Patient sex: M
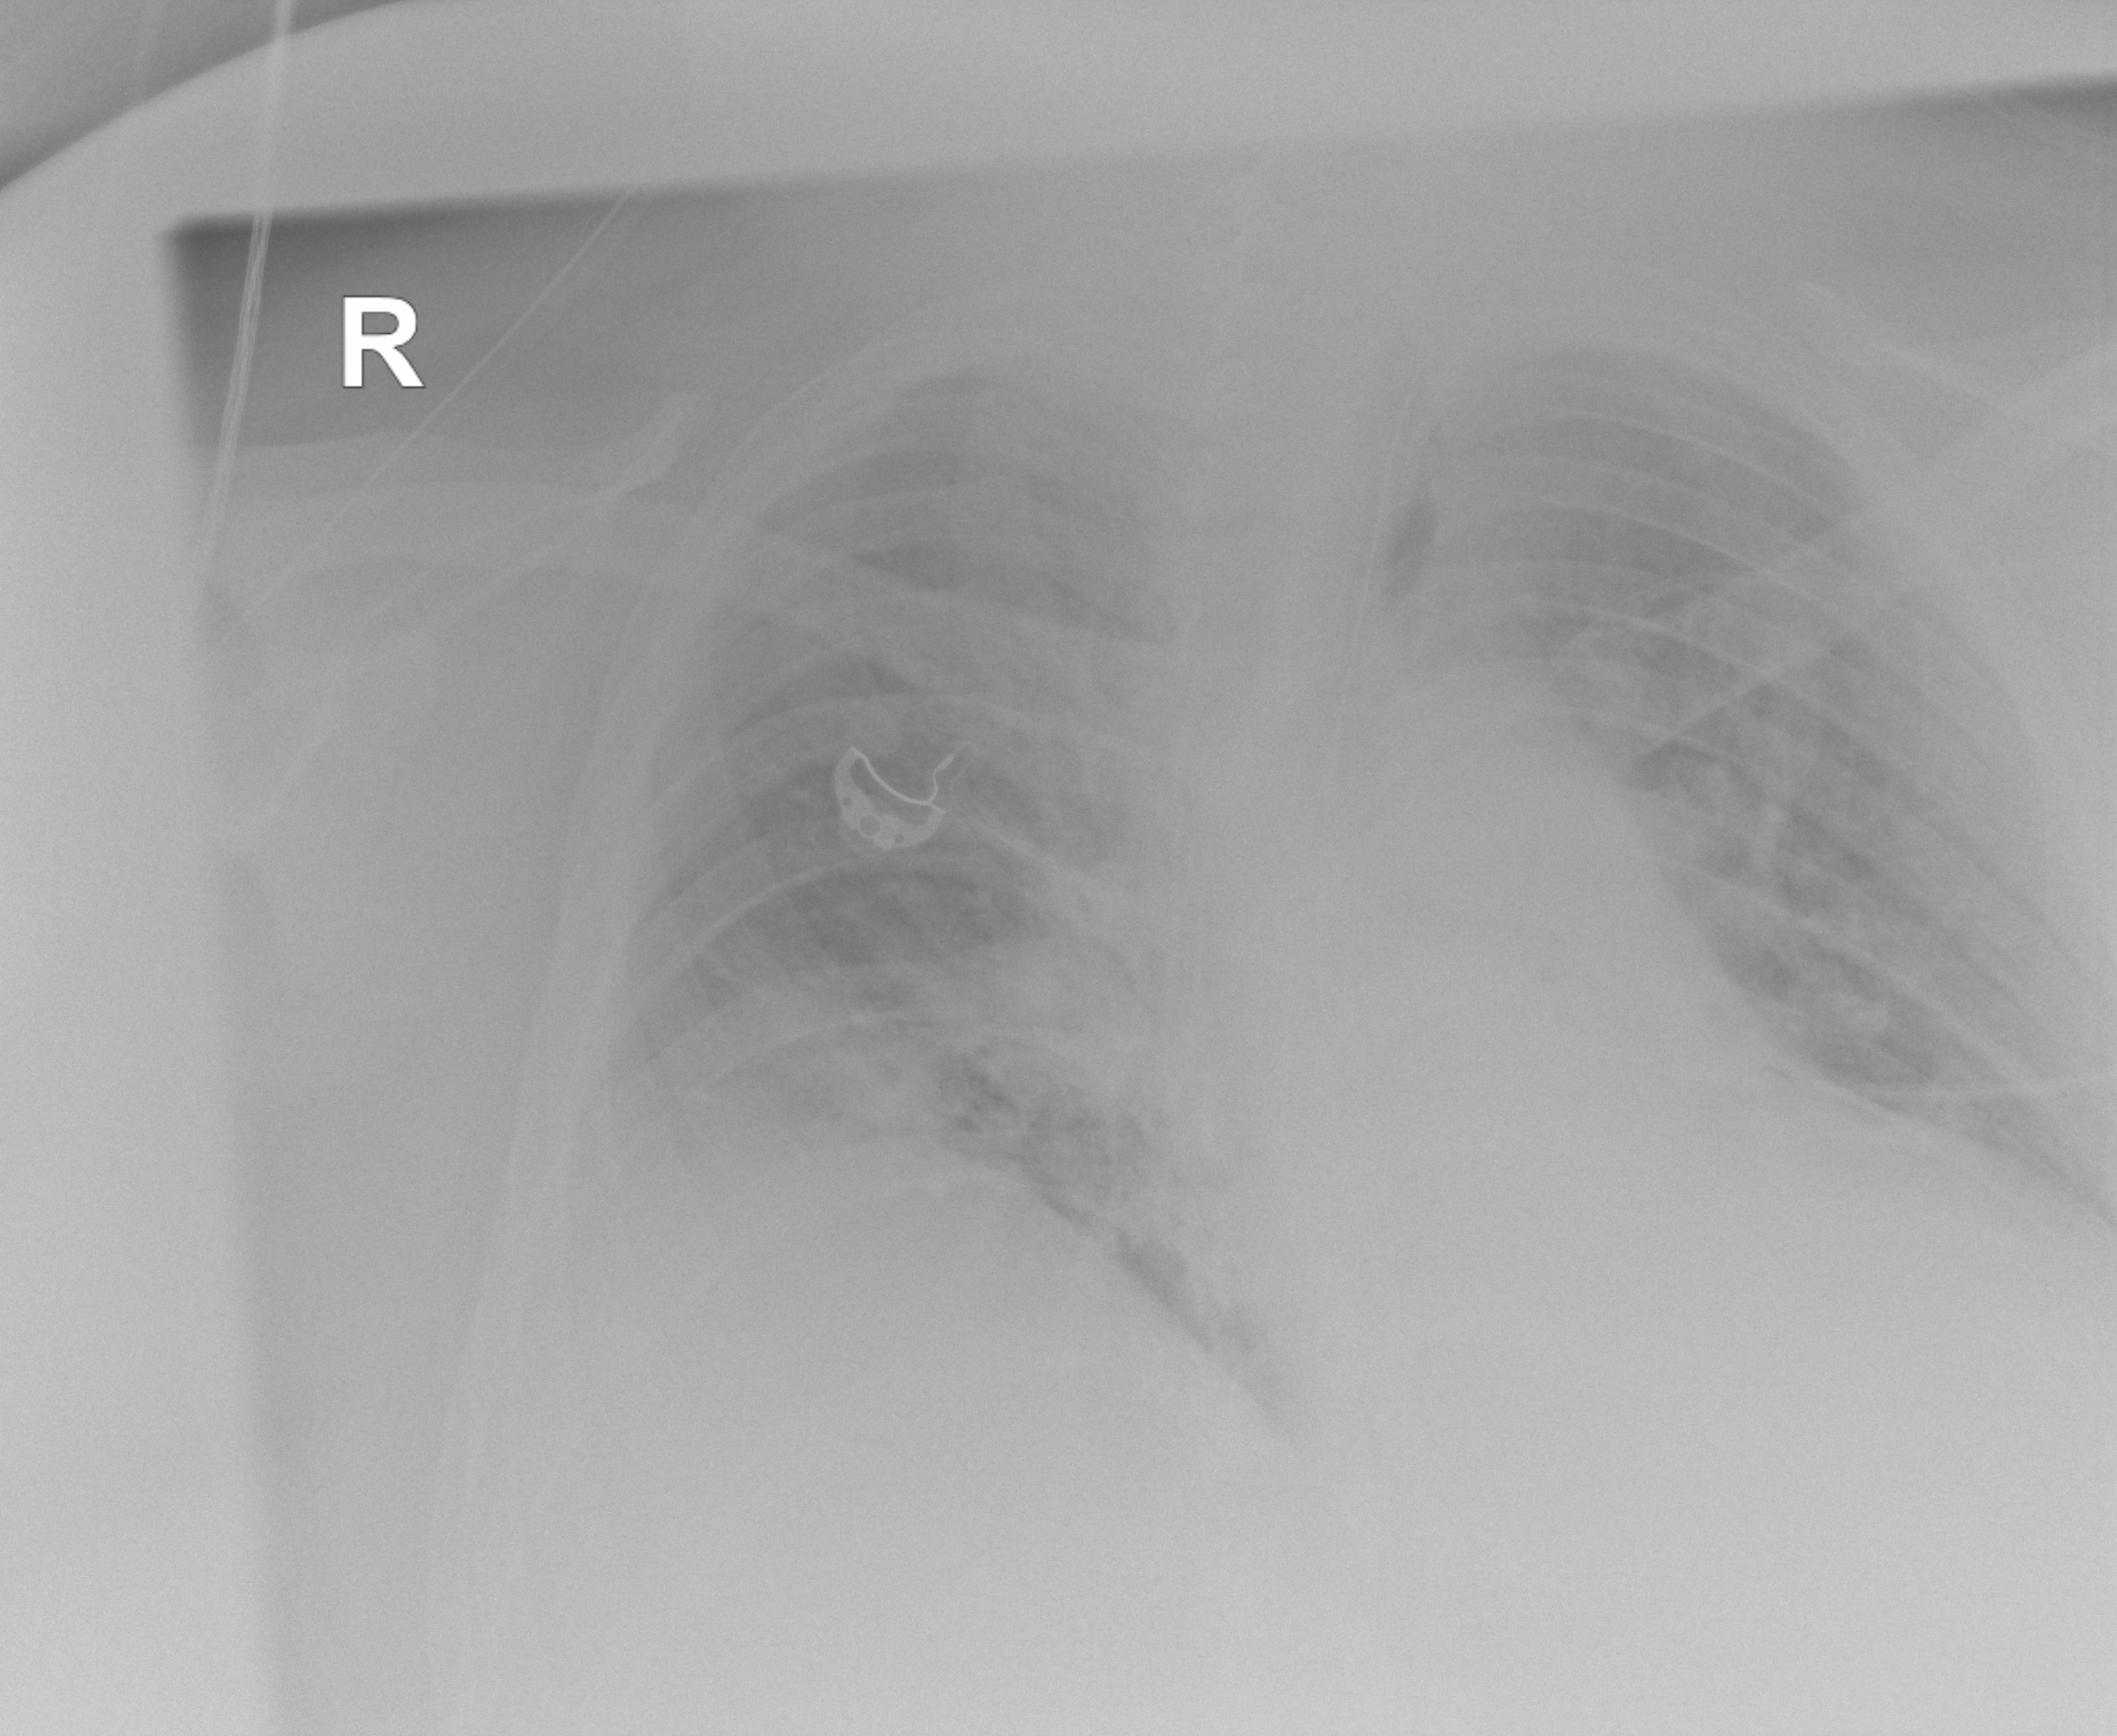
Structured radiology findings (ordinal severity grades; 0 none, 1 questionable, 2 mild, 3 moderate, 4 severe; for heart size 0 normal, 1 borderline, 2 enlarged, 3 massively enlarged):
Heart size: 2
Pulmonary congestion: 2
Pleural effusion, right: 2
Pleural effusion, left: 0
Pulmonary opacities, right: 2
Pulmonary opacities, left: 0
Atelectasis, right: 2
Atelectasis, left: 2